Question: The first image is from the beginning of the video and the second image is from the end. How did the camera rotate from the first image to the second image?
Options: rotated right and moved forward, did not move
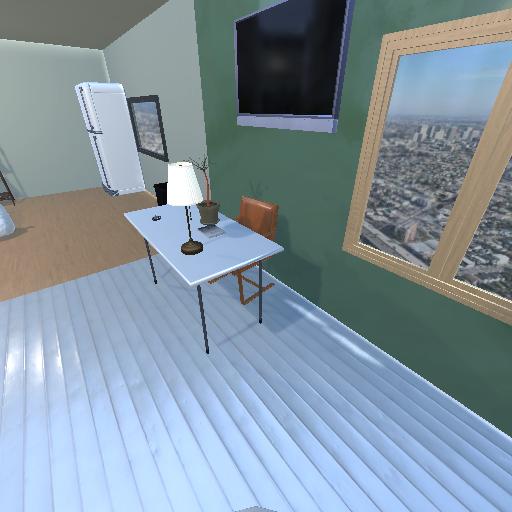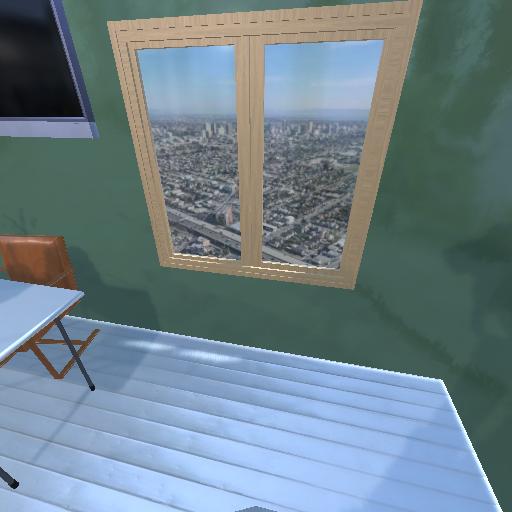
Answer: rotated right and moved forward